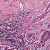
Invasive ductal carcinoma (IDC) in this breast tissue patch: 0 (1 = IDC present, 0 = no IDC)